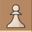
Piece: wP